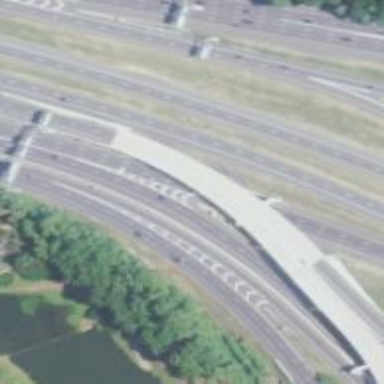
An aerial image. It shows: Motorway junction.